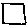
Label: square